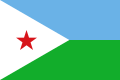
Flag of Djibouti